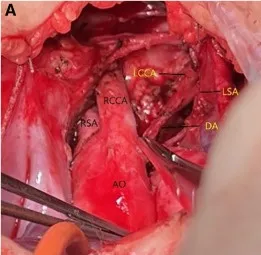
(A) The LBA was connected to the main pulmonary artery via the left ligamentum arteriosum.
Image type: medical_photograph (other_medical_photograph)